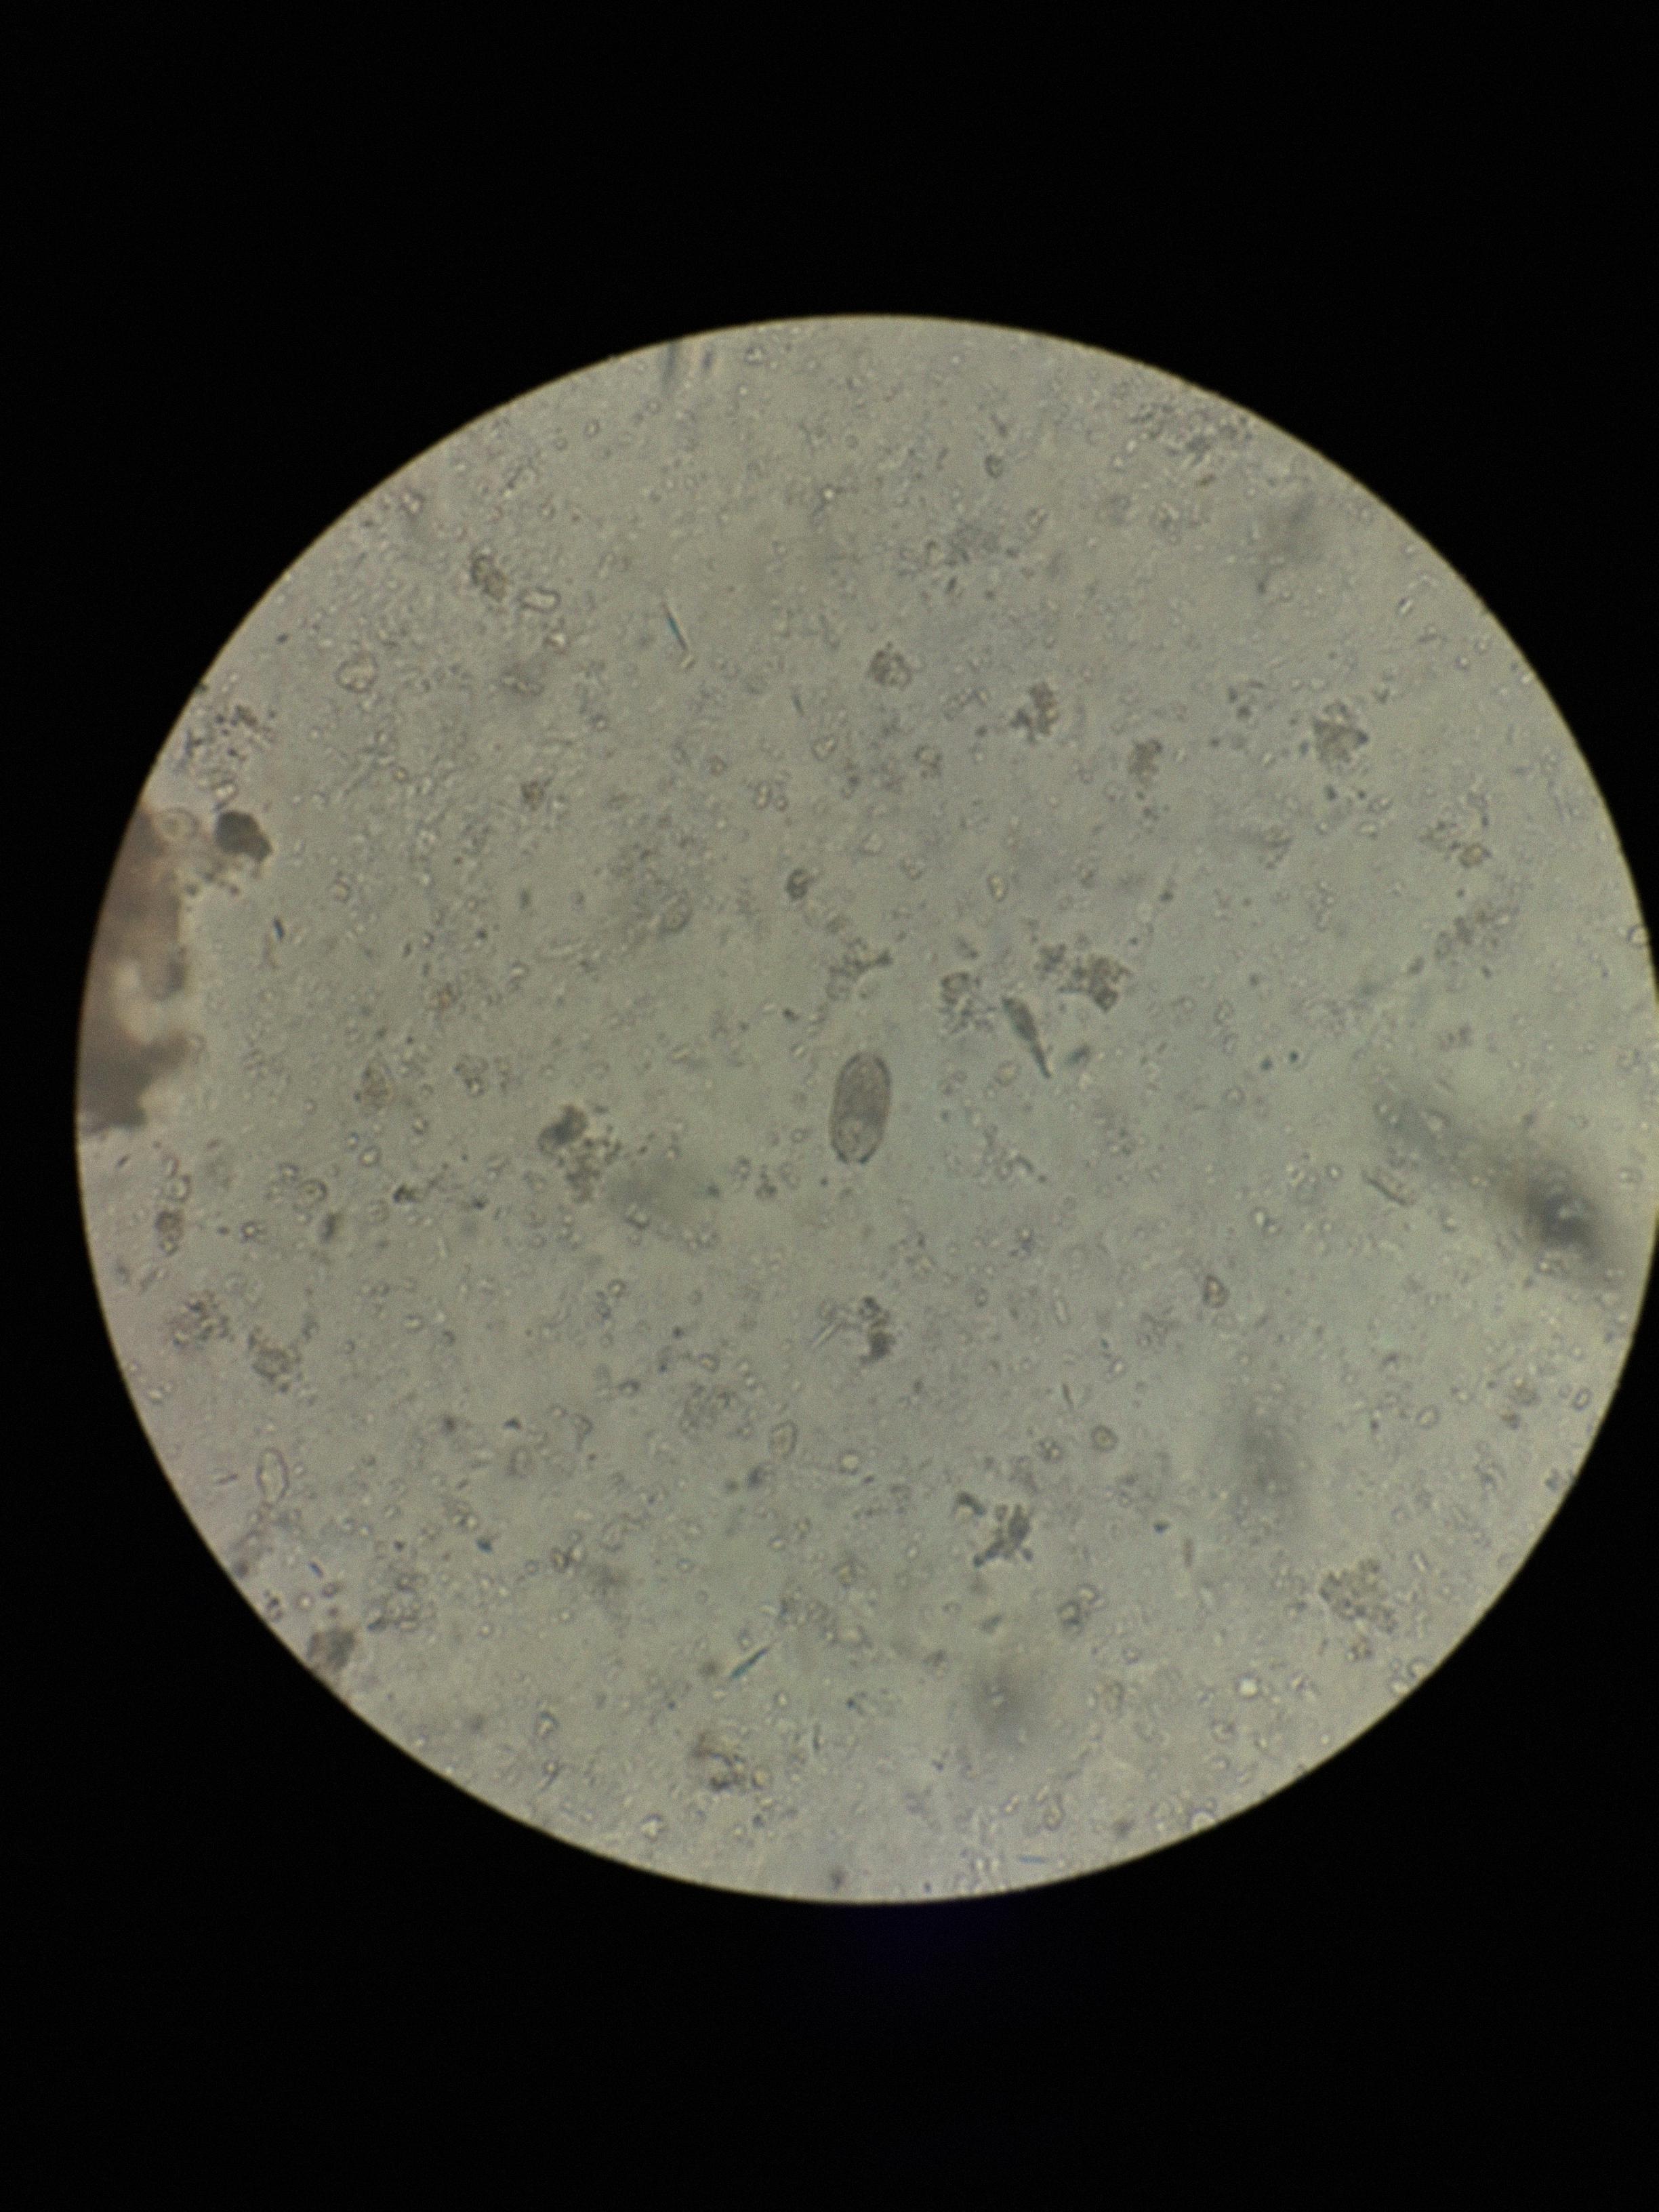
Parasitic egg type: Capillaria philippinensis